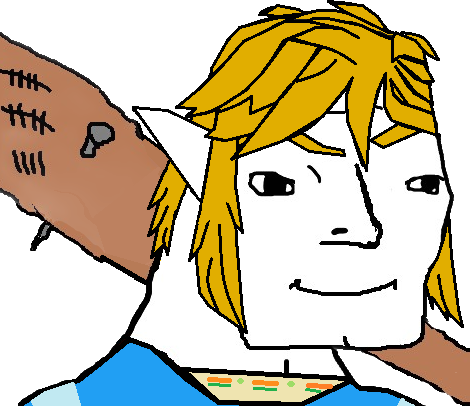
Label: 5_Grug